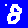
Digit: 8